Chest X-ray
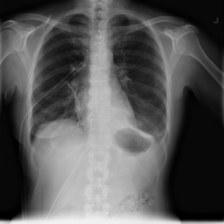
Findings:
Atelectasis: negative
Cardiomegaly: negative
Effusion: negative
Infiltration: negative
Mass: negative
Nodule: negative
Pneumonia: negative
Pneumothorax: negative
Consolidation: negative
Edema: negative
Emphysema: negative
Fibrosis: negative
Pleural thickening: negative
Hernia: negative